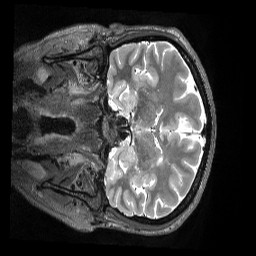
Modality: T2w
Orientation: coronal
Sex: male
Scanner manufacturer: siemens
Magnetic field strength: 3 T
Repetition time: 3.2 s
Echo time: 0.563 s